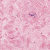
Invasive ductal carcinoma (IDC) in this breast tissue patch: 0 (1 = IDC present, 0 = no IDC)